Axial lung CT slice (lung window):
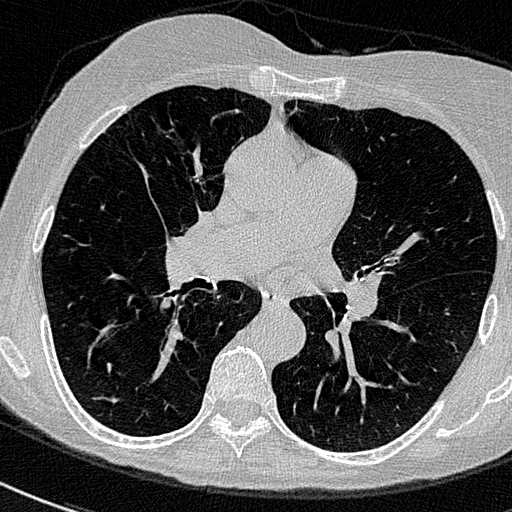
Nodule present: no